Field crop: maize
Growth stage: 2
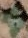
Species: chenopodium